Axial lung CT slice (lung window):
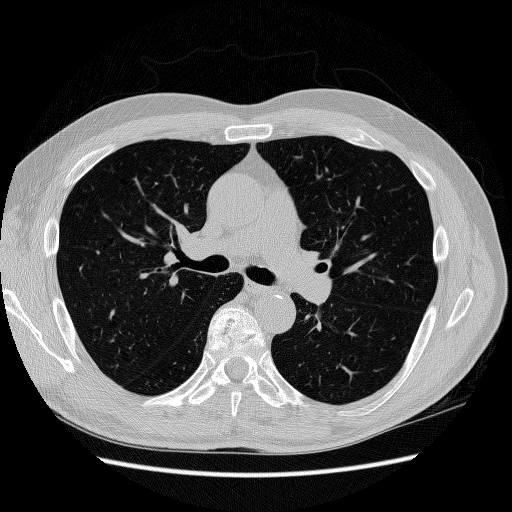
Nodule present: no